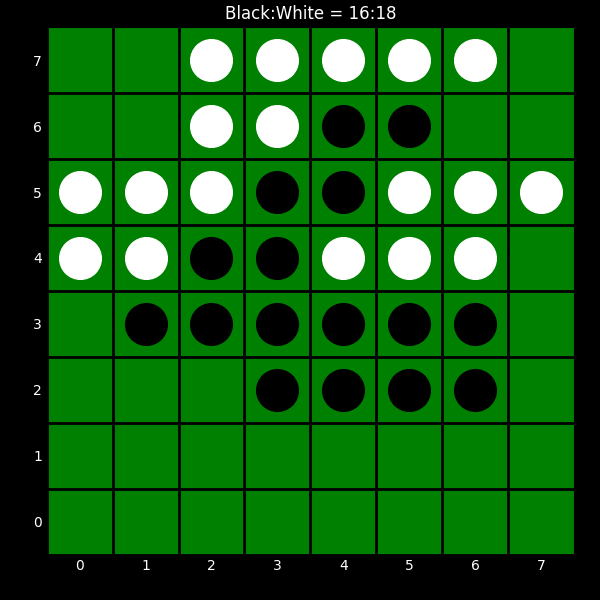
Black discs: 16
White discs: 18